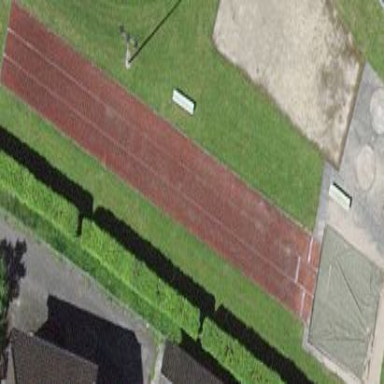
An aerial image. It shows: Athletics pitch for leisure land sports.